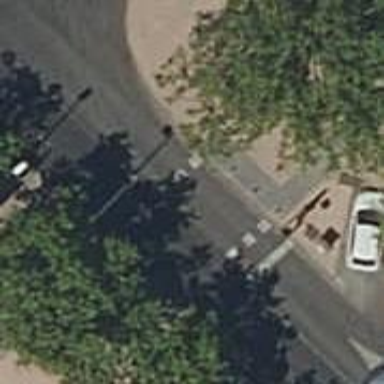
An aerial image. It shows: Road with traffic signals. The crossing is controlled by traffic signals.